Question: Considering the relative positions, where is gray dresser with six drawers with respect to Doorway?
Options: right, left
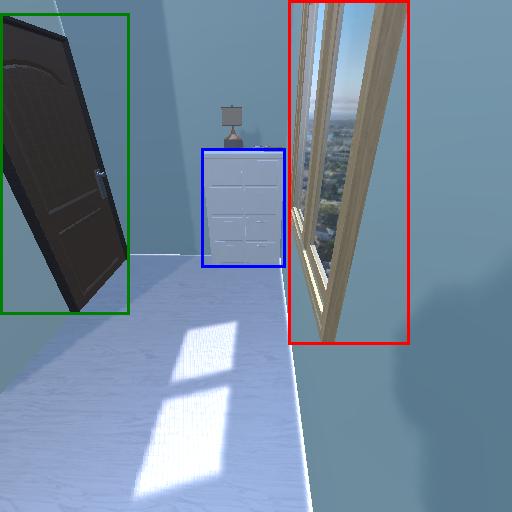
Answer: right